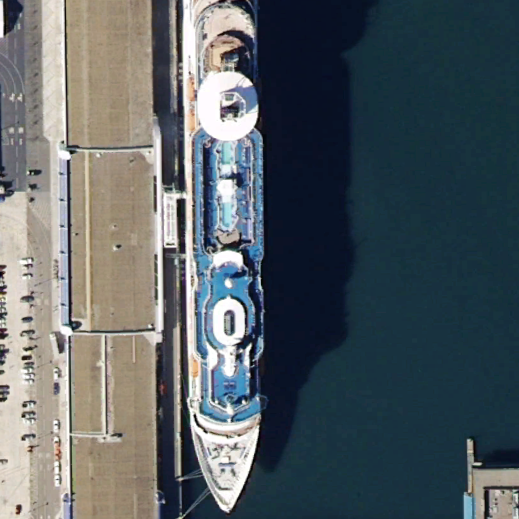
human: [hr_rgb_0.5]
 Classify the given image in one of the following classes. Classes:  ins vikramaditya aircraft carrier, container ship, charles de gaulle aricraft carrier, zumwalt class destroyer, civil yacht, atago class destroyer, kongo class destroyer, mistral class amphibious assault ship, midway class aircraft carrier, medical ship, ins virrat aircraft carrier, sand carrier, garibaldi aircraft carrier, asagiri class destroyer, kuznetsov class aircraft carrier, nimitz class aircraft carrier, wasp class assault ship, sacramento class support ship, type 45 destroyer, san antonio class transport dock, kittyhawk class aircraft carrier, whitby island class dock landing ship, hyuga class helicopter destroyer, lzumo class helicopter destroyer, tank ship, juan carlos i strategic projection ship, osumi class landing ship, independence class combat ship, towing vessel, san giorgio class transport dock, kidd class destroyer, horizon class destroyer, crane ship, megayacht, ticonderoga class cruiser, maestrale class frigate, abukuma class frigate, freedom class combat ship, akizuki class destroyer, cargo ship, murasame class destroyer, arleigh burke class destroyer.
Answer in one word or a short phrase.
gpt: Megayacht